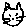
Label: cat